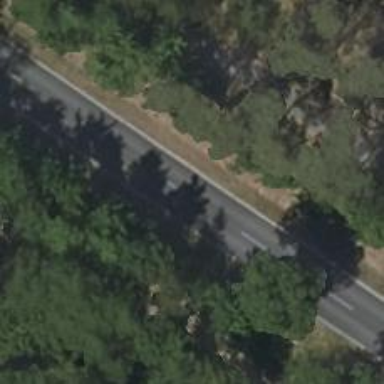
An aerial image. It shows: Primary road with asphalt surface.